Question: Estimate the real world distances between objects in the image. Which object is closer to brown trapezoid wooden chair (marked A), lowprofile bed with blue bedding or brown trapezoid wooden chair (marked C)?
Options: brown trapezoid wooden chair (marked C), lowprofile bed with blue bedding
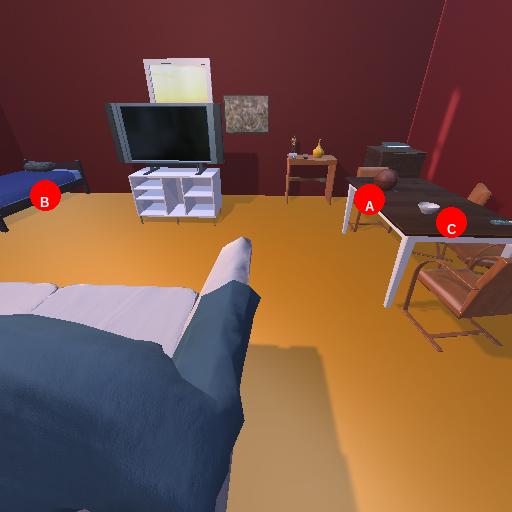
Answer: brown trapezoid wooden chair (marked C)